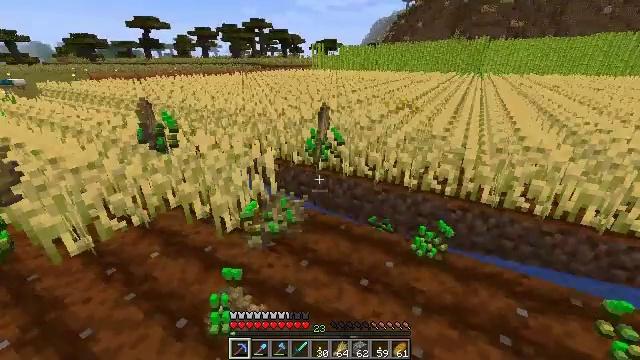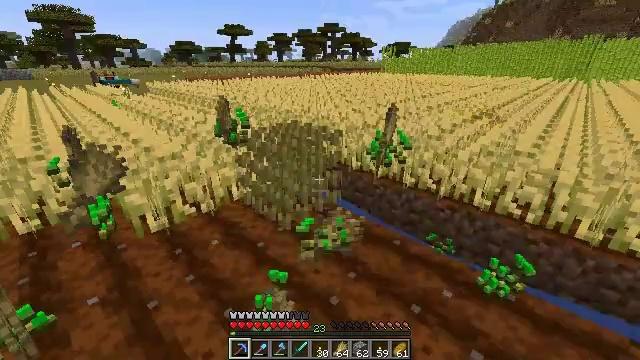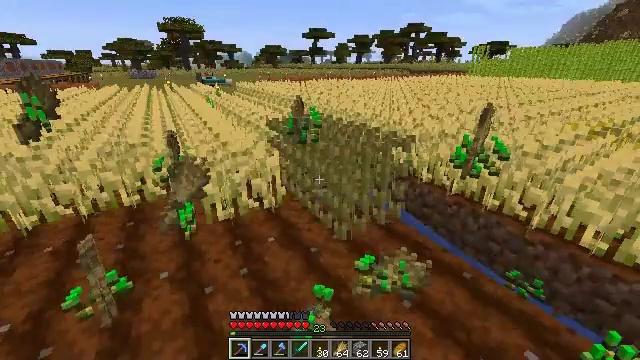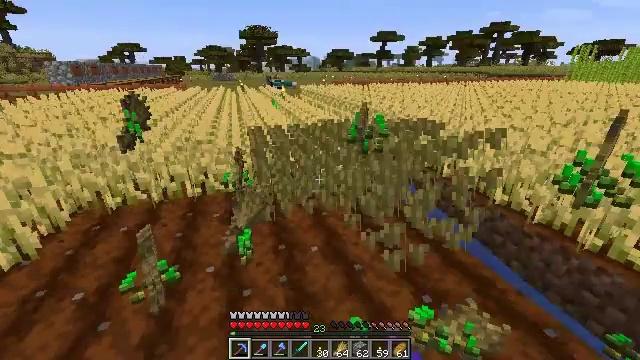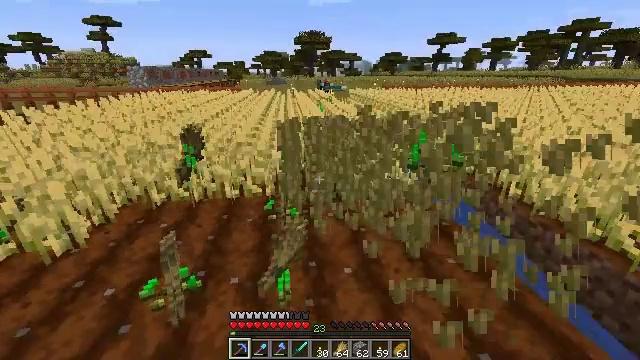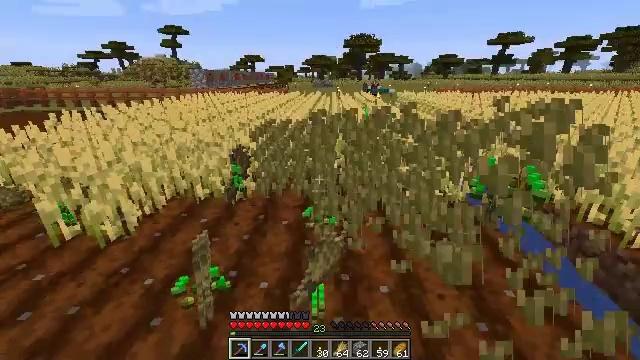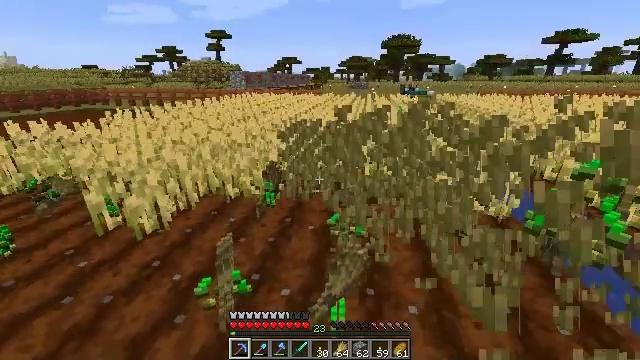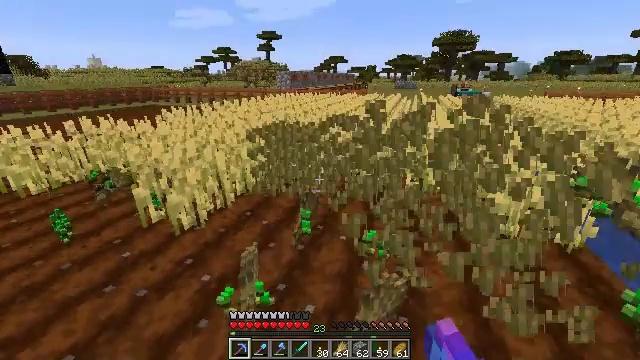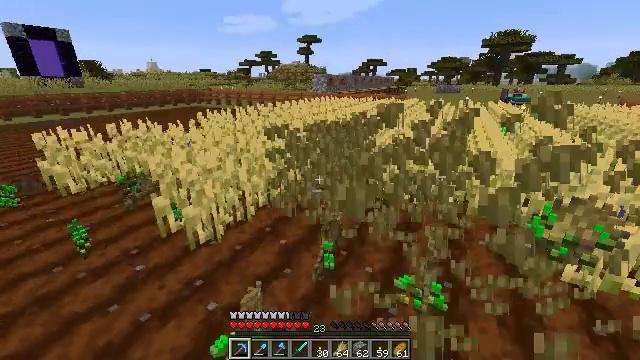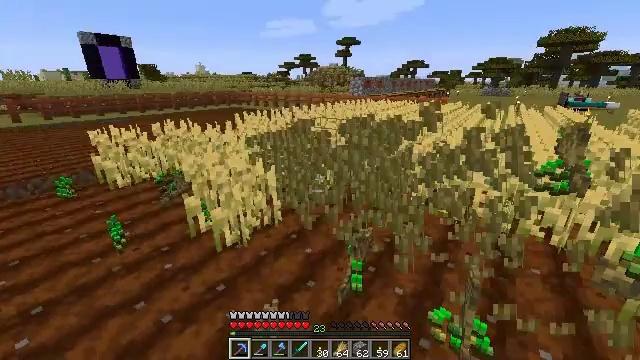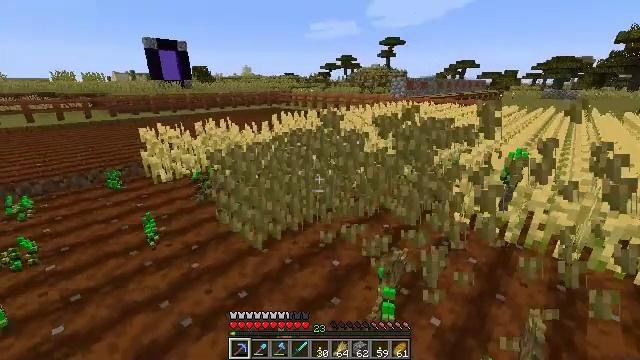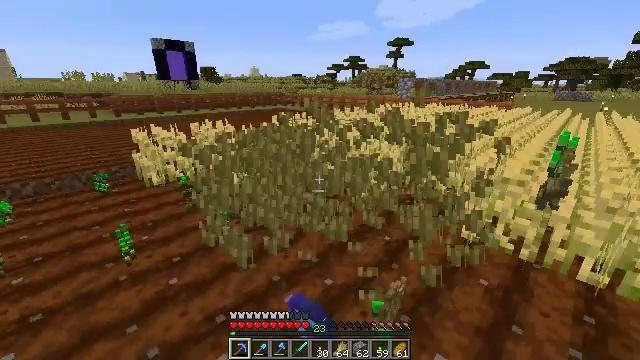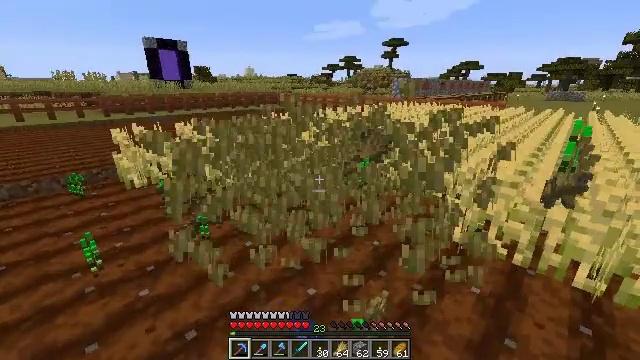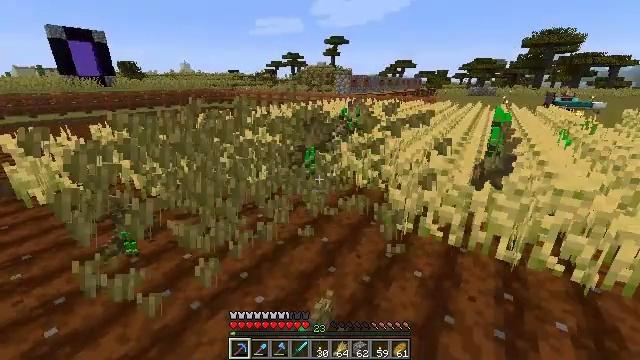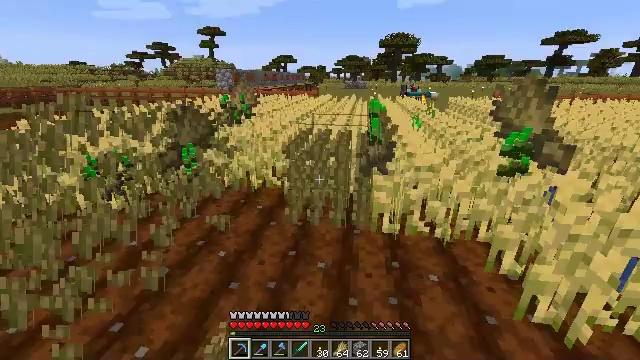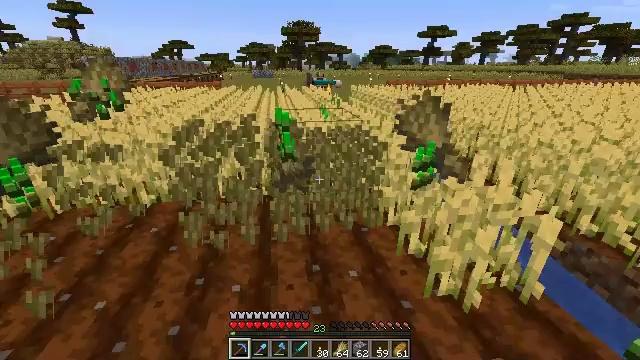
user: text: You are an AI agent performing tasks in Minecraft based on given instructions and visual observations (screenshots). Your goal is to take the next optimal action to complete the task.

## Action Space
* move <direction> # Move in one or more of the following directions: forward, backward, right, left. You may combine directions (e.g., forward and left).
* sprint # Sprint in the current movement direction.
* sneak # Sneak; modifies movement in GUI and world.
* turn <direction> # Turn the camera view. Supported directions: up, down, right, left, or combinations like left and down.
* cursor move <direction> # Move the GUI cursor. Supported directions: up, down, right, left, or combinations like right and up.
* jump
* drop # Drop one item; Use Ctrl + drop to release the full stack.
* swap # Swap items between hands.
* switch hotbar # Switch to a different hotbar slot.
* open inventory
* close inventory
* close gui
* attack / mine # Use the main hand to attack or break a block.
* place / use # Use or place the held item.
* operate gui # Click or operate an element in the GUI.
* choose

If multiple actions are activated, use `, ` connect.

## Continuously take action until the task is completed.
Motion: motion action
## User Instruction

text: Break the mature wheat plants.
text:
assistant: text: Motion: move forward, turn left, attack / mine
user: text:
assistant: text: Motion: move forward, turn left, attack / mine
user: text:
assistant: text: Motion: move forward, turn left, attack / mine
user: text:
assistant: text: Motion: move forward, turn left, attack / mine
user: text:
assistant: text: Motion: move forward, turn left, attack / mine
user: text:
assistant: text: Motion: move forward, turn left, attack / mine
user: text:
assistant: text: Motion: move forward, turn left, attack / mine
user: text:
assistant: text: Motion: move forward, turn left, attack / mine
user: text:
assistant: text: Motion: move forward, turn left, attack / mine
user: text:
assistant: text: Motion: move forward, turn left, attack / mine
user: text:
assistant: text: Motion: move forward and move right, turn left, attack / mine
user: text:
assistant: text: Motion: move forward and move right, attack / mine
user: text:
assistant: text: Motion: move forward and move right, turn right, attack / mine
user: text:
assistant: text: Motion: move forward and move right, turn right, attack / mine
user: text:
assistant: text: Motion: move forward and move right, turn right and down, attack / mine
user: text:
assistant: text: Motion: move forward and move right, turn right, attack / mine
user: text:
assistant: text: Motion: move forward and move right, attack / mine
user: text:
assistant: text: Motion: move forward and move right, turn left, attack / mine
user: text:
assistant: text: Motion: move forward and move right, turn left, attack / mine
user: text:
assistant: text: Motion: move forward, turn left, attack / mine
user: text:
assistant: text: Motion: move forward, turn left, attack / mine
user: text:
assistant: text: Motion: move forward, turn left, attack / mine
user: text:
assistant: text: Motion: move forward, turn left, attack / mine
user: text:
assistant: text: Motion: move forward, turn left, attack / mine
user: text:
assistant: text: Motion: move forward, turn left, attack / mine
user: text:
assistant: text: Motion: move forward, turn left, attack / mine
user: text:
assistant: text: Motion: move forward, turn left, attack / mine
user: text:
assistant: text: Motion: move left, turn left, attack / mine
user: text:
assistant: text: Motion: move left, attack / mine
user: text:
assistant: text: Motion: move left, turn right and down